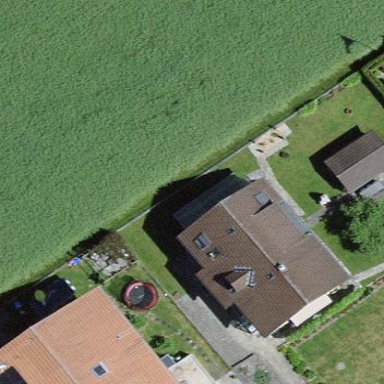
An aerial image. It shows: Gabled roof on residential building.